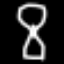
Label: hourglass